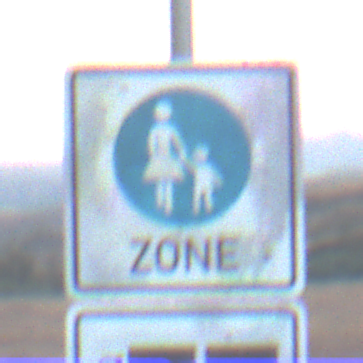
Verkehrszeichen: BeginnFussgaengerzone
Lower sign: MehrspurigeFahrzeugeFrei4
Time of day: SunriseSunset
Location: Outdoor (Nature)
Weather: Clear
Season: NotSpecified
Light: Natural